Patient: sex F, age 77
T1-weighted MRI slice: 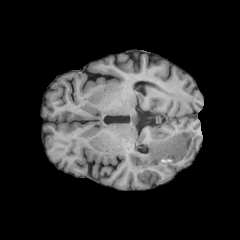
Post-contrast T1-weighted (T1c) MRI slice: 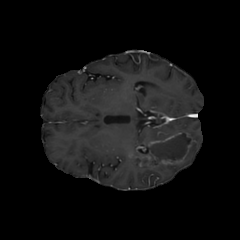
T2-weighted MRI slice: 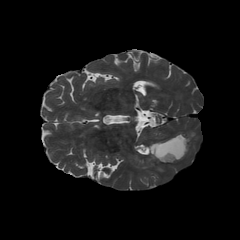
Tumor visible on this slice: yes
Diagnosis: Glioblastoma, IDH-wildtype
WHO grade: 4